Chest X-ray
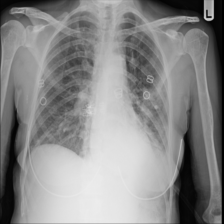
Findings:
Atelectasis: negative
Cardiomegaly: negative
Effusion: positive
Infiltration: positive
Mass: negative
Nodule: negative
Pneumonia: negative
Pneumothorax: negative
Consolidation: negative
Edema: negative
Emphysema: negative
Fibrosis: negative
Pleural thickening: negative
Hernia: negative